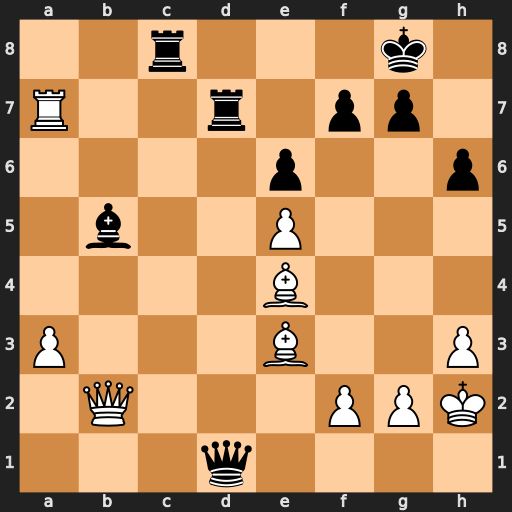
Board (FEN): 2r3k1/R2r1pp1/4p2p/1b2P3/4B3/P3B2P/1Q3PPK/3q4
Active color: w
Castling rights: -
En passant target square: -
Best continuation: Qxb5 Rxa7 Bxa7